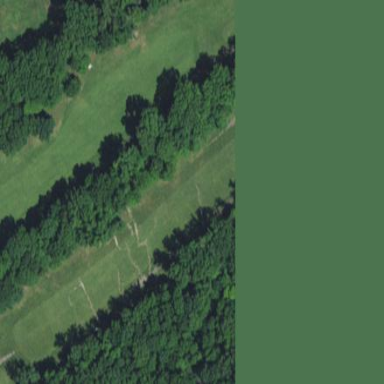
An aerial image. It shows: Golf fairway surrounded by grass.